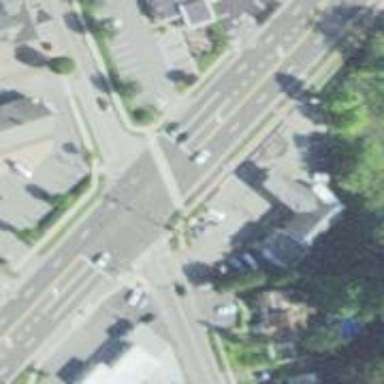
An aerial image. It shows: Zebra crossing on the road.